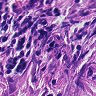
Metastatic tissue present: yes